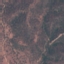
Label: HerbaceousVegetation